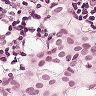
Metastatic tissue present: yes